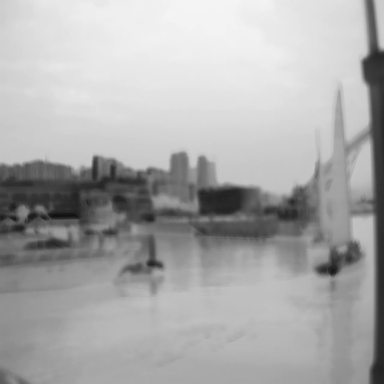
There are three objects shown in the infrared image, including a canoe, and two sailboats.